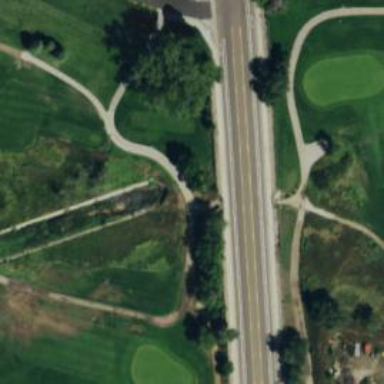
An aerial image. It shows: Path for golf carts.